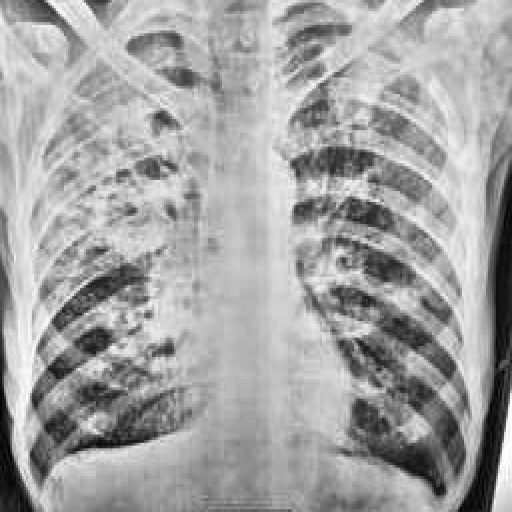
Finding: TUBERCULOSIS